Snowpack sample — Buffalo Mountain, Silverthorne, Colorado, USA (2/22/26, 2:02 PM MST)
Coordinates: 39.622, -106.113
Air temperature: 33 °F
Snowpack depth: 63 cm
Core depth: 20 cm
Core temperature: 24.8 °F
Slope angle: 11°, slope face: 116°
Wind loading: low
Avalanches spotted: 0
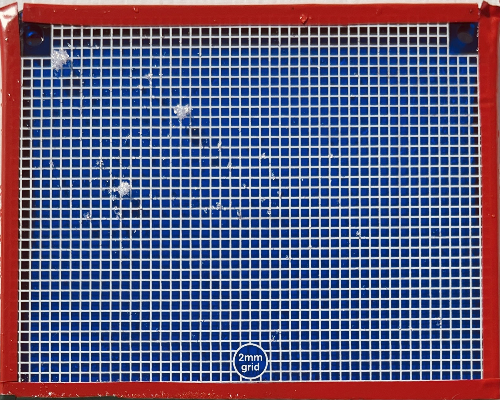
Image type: profile
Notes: In a firebreak similar to site 1, minimal wind loading with no spotted avalanches (not many faces in view though)